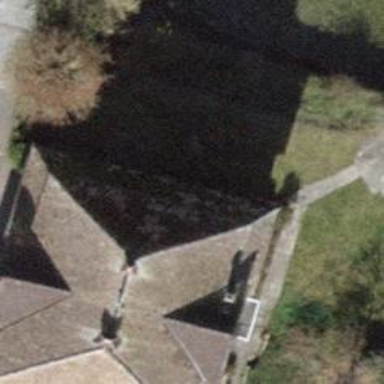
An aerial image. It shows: Simple and straightforward house.